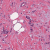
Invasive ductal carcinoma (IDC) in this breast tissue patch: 1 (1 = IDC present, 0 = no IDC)